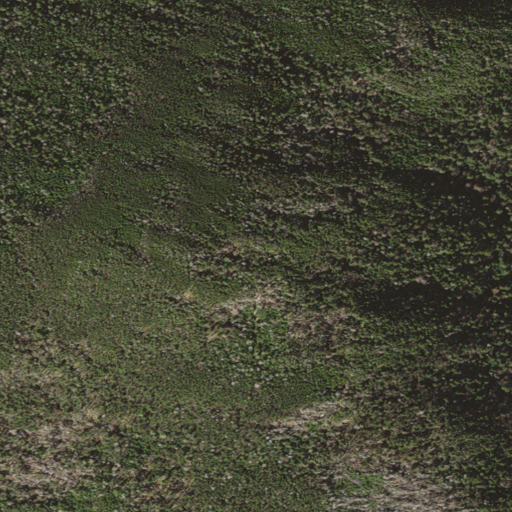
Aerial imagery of mountain in New Hampshire named South Carter Mountain containing only evergreen forest